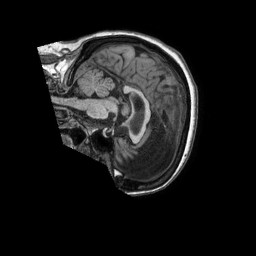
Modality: T1w
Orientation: sagittal
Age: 69
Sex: female
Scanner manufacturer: philips
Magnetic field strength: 1.5 T
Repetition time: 0.007154 s
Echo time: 0.00325 s